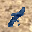
Label: 1